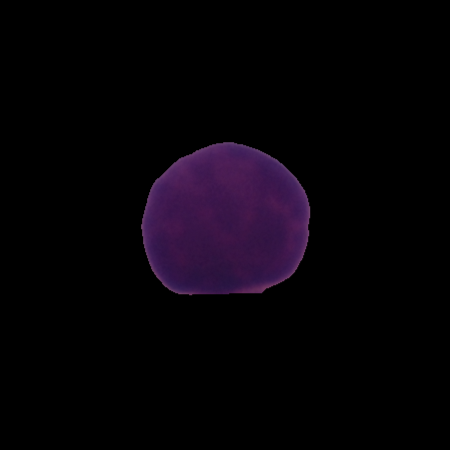
Label: healthy